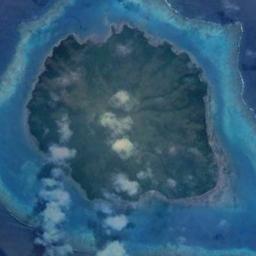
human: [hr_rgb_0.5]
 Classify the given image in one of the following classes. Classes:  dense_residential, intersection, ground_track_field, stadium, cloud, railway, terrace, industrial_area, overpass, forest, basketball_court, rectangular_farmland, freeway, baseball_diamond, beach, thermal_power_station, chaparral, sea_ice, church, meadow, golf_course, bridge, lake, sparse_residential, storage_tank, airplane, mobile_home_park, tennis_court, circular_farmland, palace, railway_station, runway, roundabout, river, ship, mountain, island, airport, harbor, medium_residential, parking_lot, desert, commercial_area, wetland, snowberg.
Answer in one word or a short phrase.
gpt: island